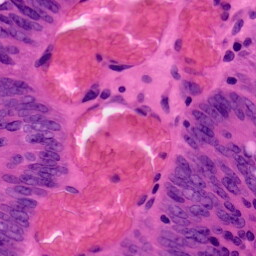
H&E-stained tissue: Colon